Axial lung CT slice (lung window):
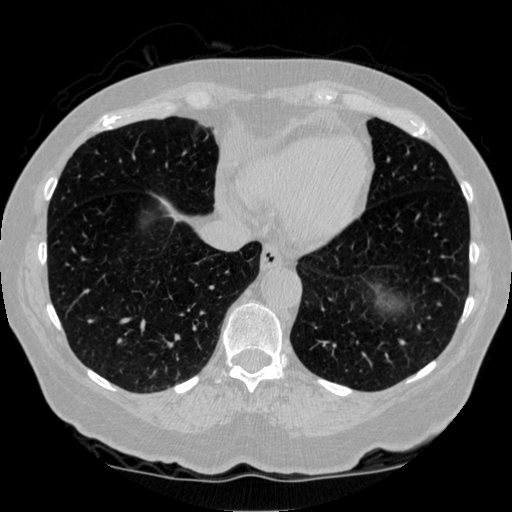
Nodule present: no